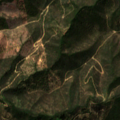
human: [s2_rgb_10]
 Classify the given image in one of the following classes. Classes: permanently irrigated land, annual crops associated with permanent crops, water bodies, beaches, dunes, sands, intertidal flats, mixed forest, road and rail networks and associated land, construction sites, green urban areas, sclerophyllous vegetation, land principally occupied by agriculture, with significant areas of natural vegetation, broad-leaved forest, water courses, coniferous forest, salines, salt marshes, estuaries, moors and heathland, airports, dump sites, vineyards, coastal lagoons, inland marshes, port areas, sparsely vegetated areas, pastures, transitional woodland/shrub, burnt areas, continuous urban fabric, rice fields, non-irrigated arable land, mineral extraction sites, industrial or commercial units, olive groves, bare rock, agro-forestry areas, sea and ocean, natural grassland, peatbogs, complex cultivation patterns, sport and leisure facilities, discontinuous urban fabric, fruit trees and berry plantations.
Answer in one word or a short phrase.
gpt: broad-leaved forest, sclerophyllous vegetation, transitional woodland/shrub